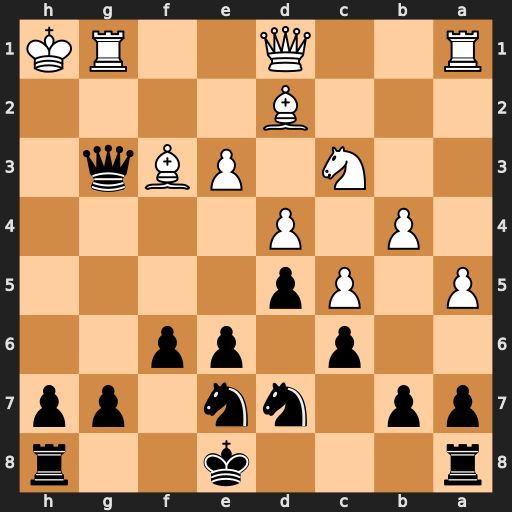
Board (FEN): r3k2r/pp1nn1pp/2p1pp2/P1Pp4/1P1P4/2N1PBq1/3B4/R2Q2RK
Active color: b
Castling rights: kq
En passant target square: -
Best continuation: Qh3#